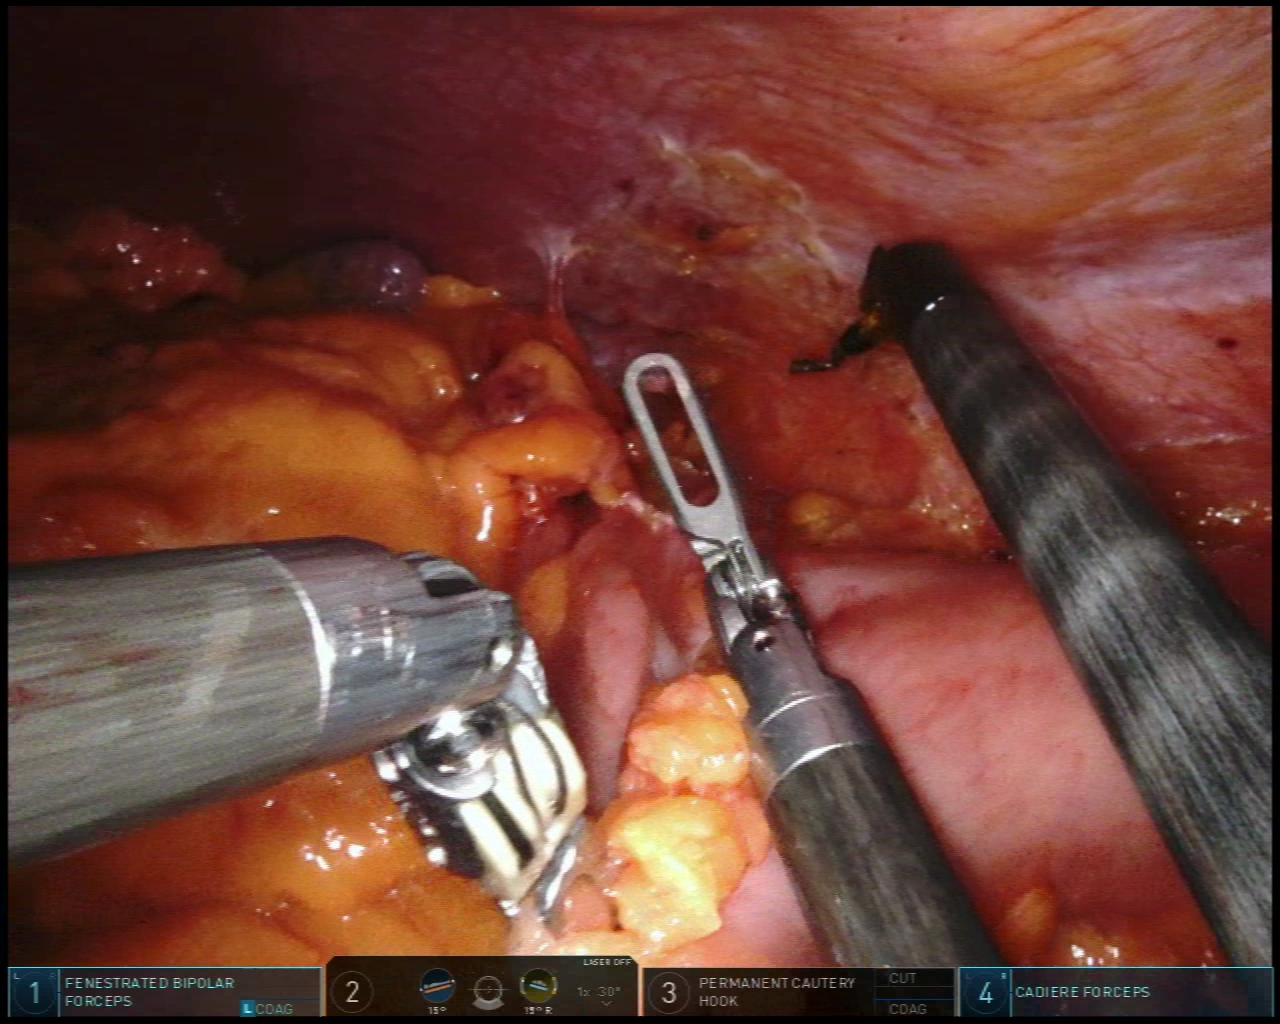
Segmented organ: spleen
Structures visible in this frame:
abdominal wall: yes
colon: yes
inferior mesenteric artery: no
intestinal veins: no
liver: no
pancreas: no
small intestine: no
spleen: yes
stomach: no
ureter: no
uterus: no
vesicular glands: no